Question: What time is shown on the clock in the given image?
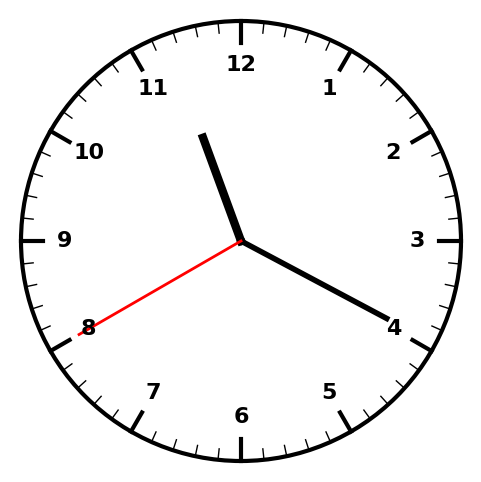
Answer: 11:19:40